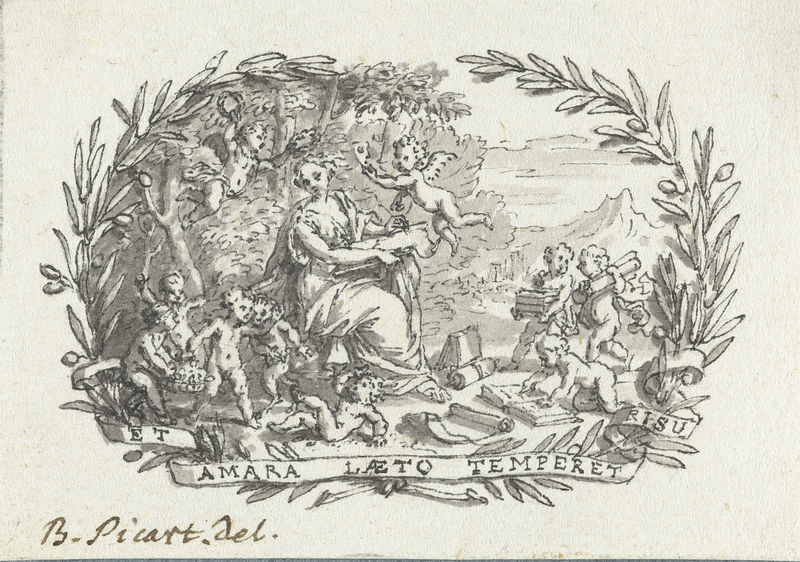
Titel: Vignet met zittende vrouw omringd door putti
Künstler: Bernard Picart
Standort: Amsterdam
Institution: Rijksmuseum
Schlagwörter: baum, berg, weiß, aquarell, bäume, frauen, landschaft, sitzen, frau, schwarz, zeichnung, wiese, natur, zweige, kinder, oval, engel, putte, schrift, bücher, berge, schriftzug, weib, spielen, paradies, tusche, unterschrift, buch, zweig, beeren, druck, stich, text, kugeln, kranz, lorbeer, lorbeerkranz, göttin, schreiben, schriftrolle, emblem, putten, putti, tuschezeichnung, oliven, latein, tollen, weisheit, olivenhain, engelein, herumtollen, picart, olivenhein, olivenzeig, amara, laeto